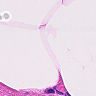
Metastatic tissue present: no